Aerial crown-view tile of a tropical tree (Barro Colorado Island, Panama), acquired 20241112:
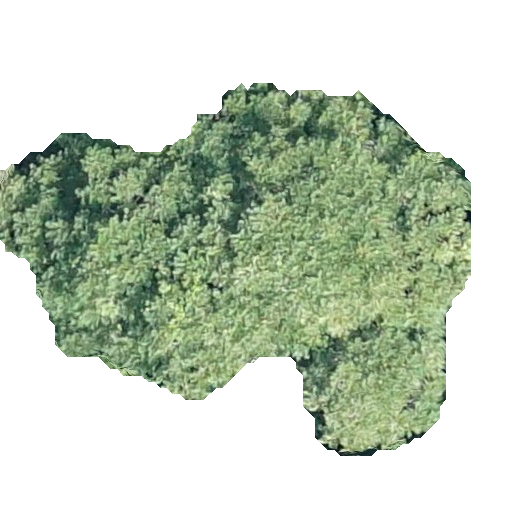
Species: Jacaranda copaia
GBIF accepted scientific name: Jacaranda copaia
Crown area: 182.503 m²